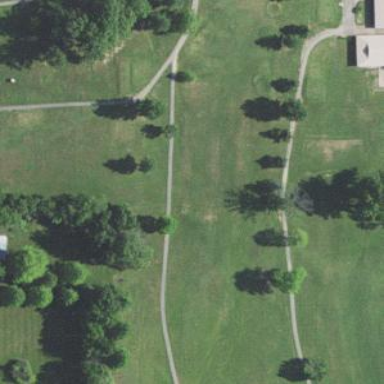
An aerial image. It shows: Grassy area designated as golf fairway.